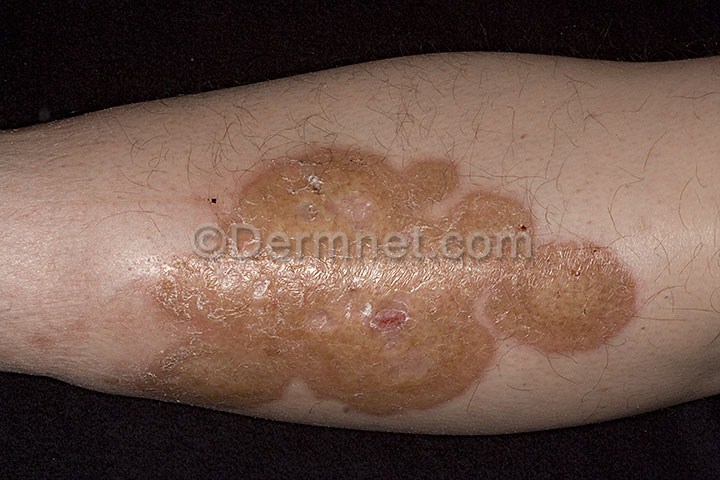
Disease: Systemic Disease